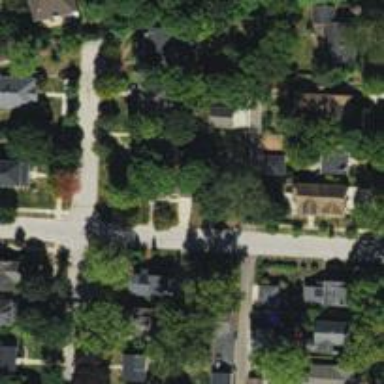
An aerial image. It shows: Alley classified as service road.